Field crop: tomato
Growth stage: 1
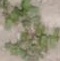
Species: portulaca